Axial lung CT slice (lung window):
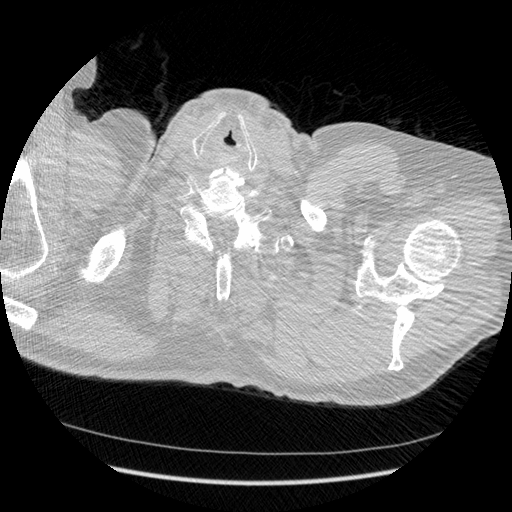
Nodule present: no